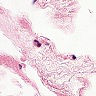
Metastatic tissue present: no